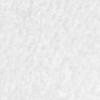
Label: no_change